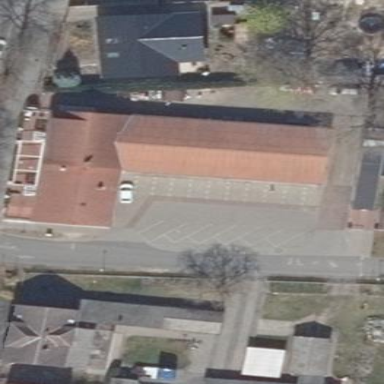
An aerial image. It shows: Restaurant in building.